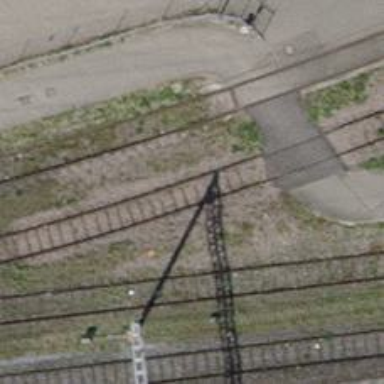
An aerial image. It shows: Single railway spur track.